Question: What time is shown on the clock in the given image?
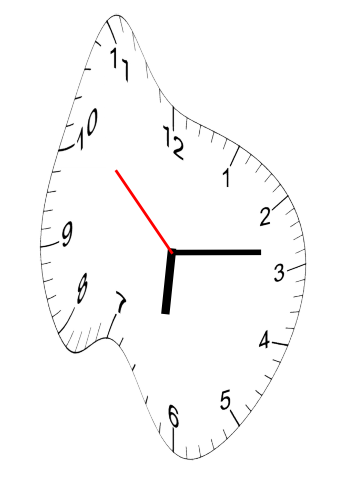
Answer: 06:13:52